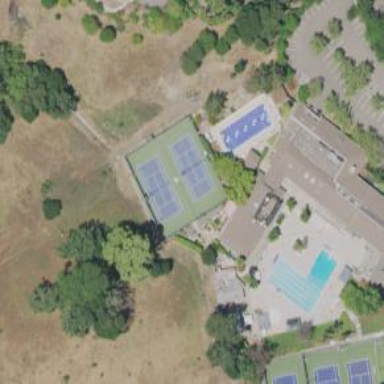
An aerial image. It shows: Tennis court in leisure pitch.